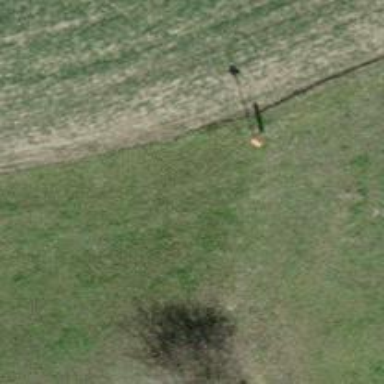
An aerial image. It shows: Pipeline marker.